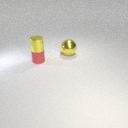
small red rubber cylinder below small yellow metal cylinder